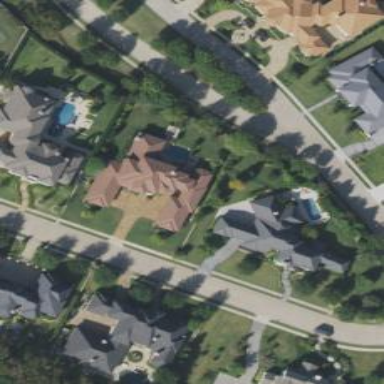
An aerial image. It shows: House with hipped roof.